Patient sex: M
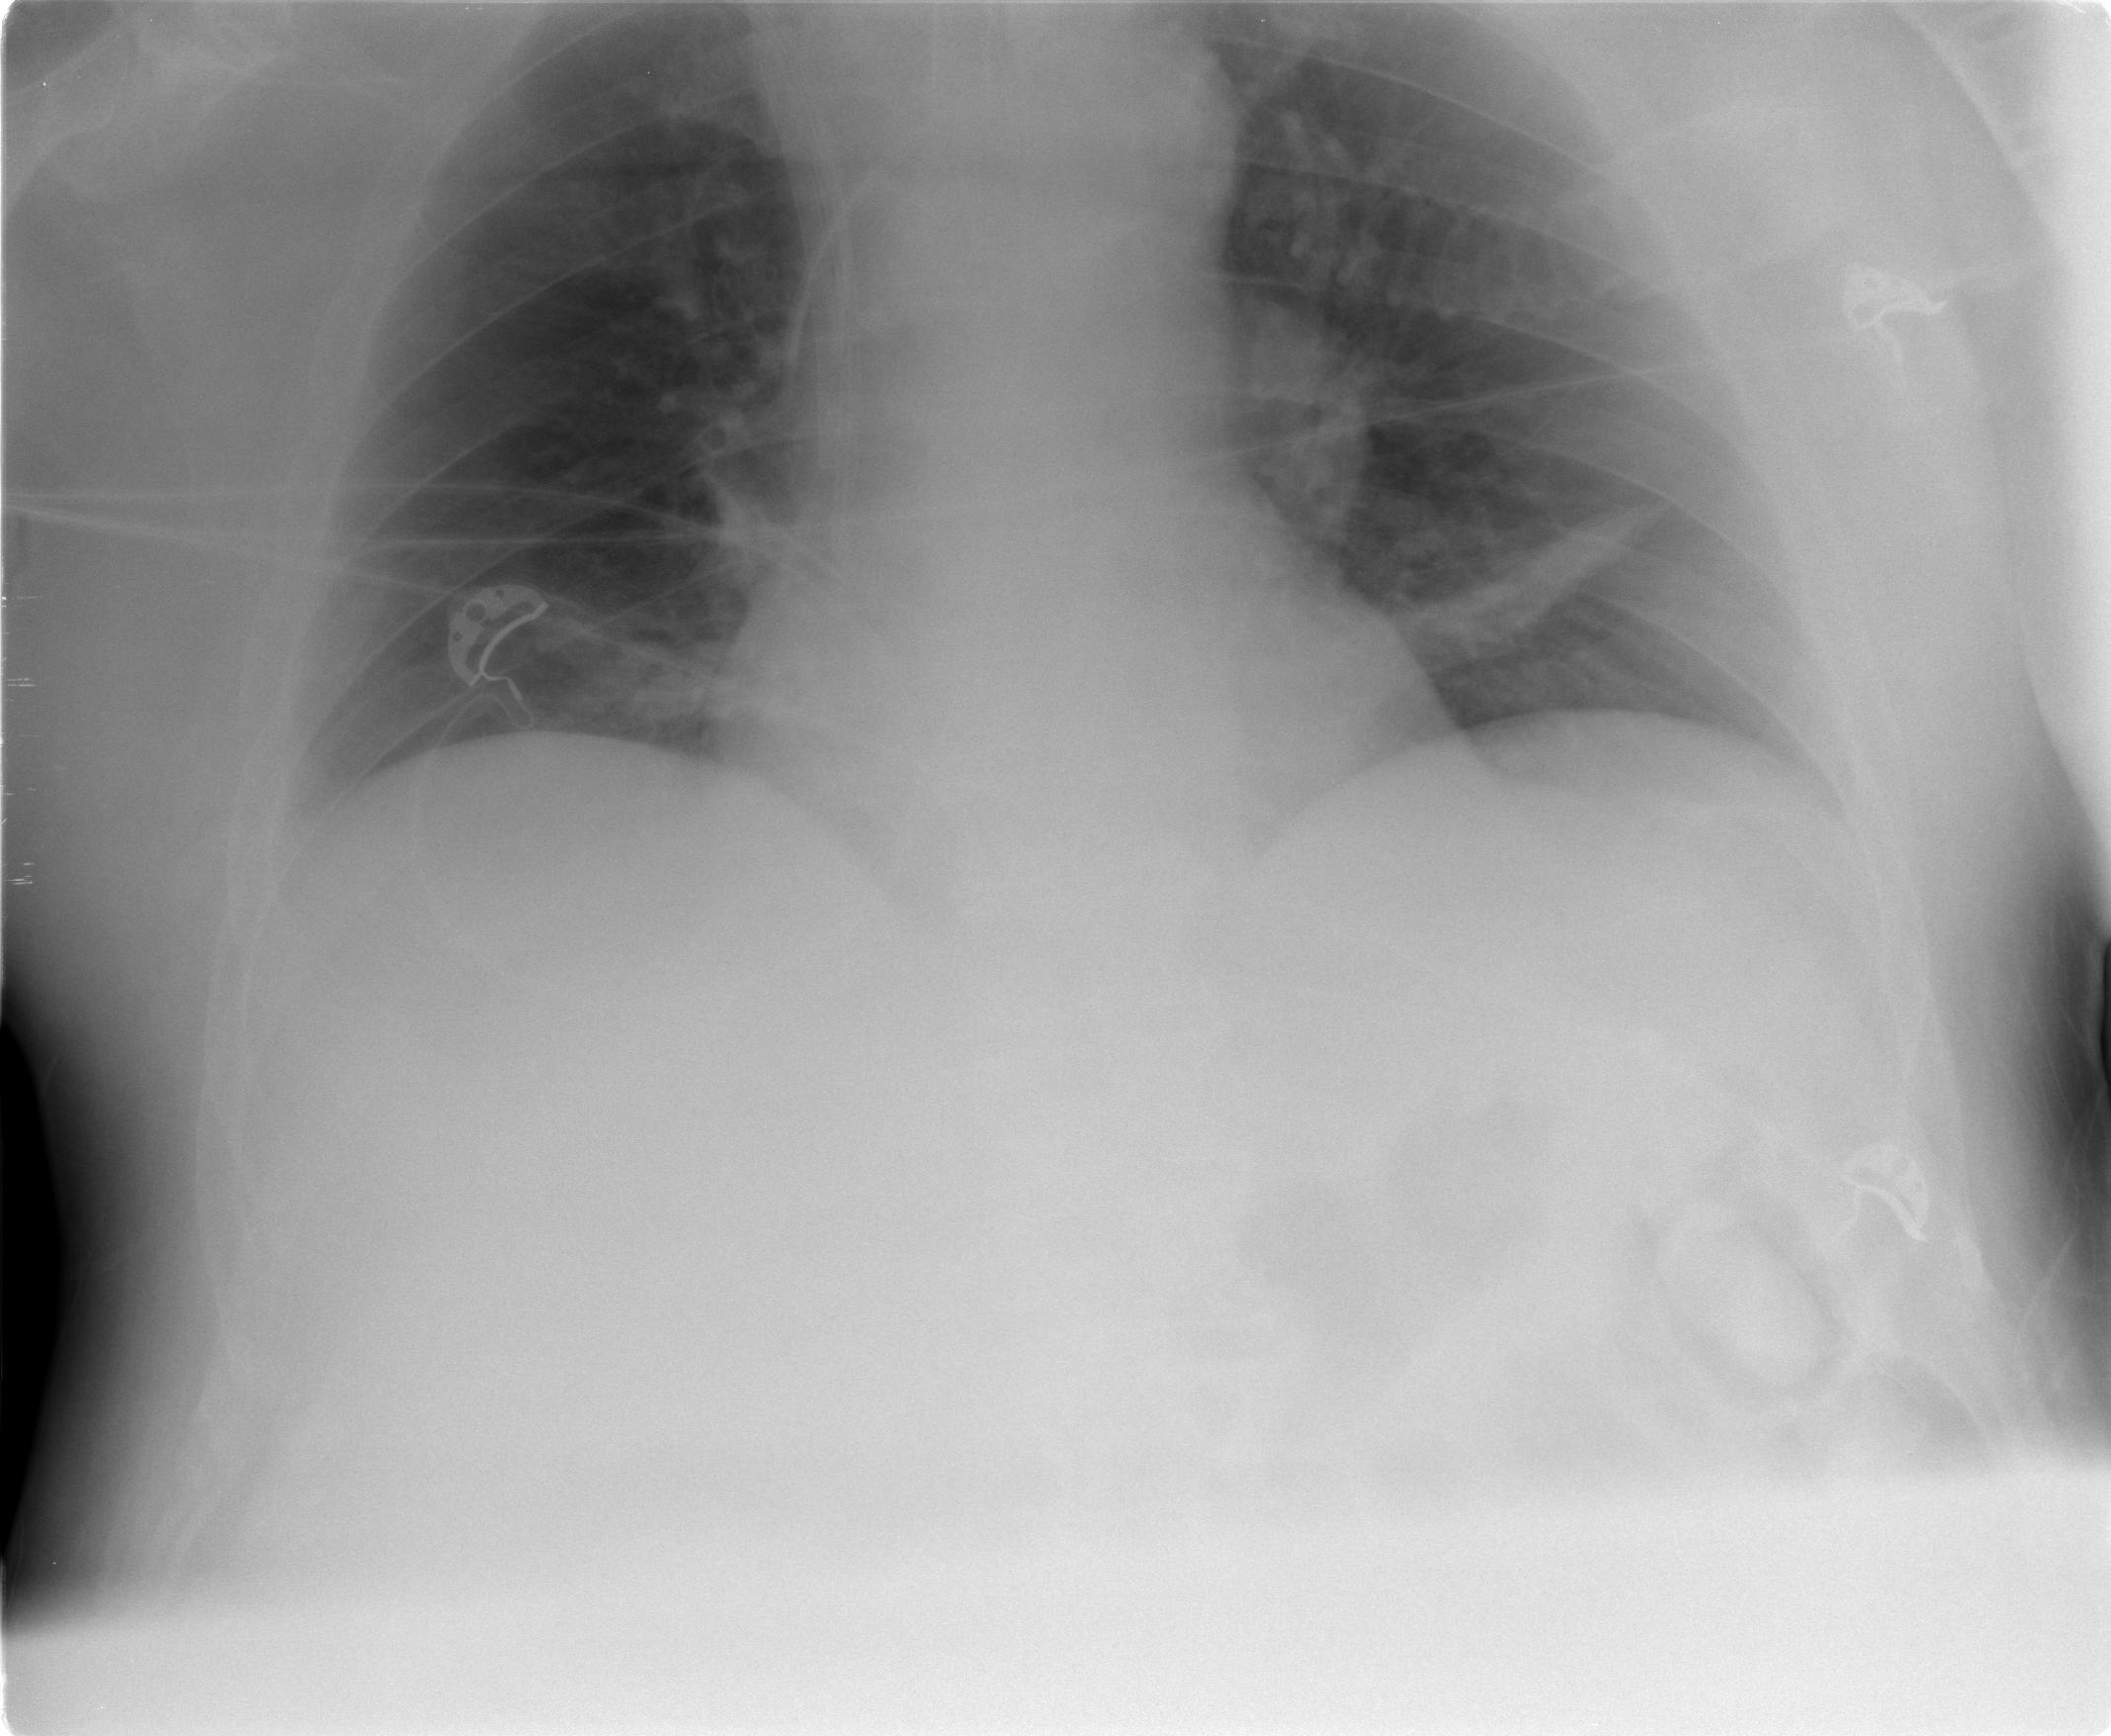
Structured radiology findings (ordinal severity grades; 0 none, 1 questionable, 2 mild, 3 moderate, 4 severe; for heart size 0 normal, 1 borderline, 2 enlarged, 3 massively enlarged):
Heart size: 0
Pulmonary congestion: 1
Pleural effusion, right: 0
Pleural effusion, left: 0
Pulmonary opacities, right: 0
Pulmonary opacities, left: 0
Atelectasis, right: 0
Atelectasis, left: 2